Interaction volume radius: 5 \u00c5
Interaction volume height: 15 \u00c5
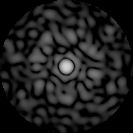
Disorder parameter: 0.8762